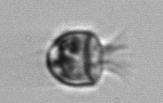
Label: Balanion